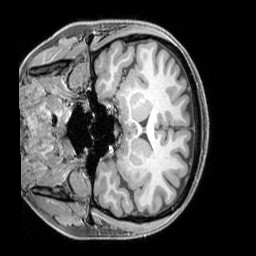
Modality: T1w
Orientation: coronal
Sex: female
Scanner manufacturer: siemens
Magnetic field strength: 3 T
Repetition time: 2.3 s
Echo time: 0.00226 s